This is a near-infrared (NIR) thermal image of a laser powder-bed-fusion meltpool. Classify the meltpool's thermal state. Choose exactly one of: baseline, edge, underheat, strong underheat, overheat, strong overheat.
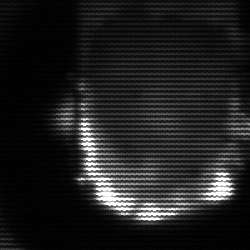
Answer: baseline